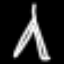
Label: The Eiffel Tower